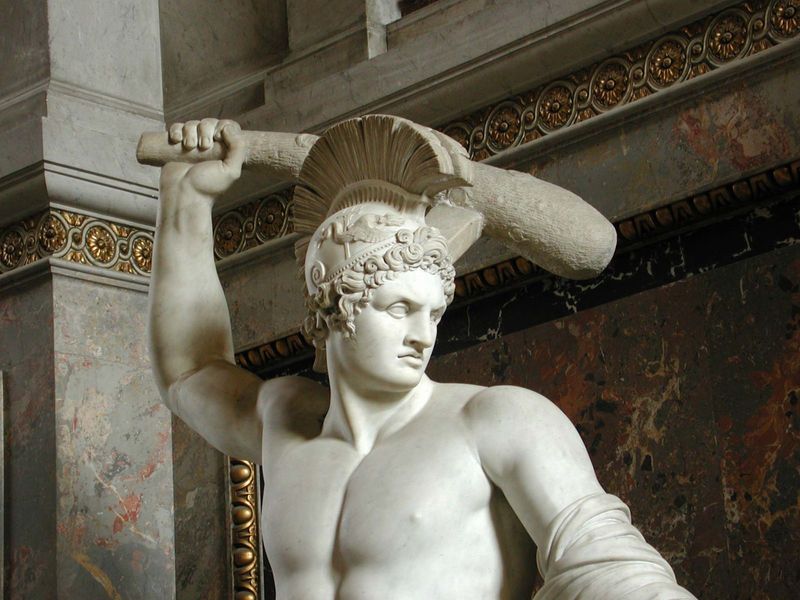
Titel: Theseus und der Kentaur
Künstler: Antonio Canova
Schlagwörter: held, mann, nackt, weiß, brust, marmor, raum, säule, zimmer, wand, arm, gesicht, stein, gold, haare, mantel, locken, statue, federbusch, detail, kraft, muskeln, poliert, schlag, waffe, helm, kämpfen, stark, griechisch, krieger, erhoben, helmbusch, ausholen, keule, kraftvoll, nakct, siegerkranz, marmorstatue, kieger